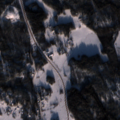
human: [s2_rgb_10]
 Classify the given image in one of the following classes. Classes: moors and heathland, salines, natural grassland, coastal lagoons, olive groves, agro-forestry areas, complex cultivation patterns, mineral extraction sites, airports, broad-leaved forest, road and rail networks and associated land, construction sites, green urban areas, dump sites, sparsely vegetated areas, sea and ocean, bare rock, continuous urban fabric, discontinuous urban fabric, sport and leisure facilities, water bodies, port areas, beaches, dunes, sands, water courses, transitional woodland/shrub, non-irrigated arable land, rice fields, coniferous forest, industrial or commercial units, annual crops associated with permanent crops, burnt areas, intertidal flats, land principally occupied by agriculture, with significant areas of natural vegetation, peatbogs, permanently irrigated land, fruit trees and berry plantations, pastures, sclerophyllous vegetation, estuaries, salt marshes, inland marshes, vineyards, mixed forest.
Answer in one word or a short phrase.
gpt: discontinuous urban fabric, land principally occupied by agriculture, with significant areas of natural vegetation, coniferous forest, mixed forest